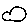
Label: cloud